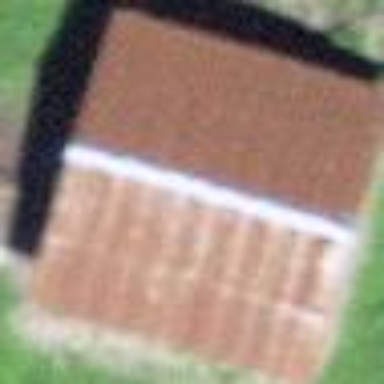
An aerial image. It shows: Barn.